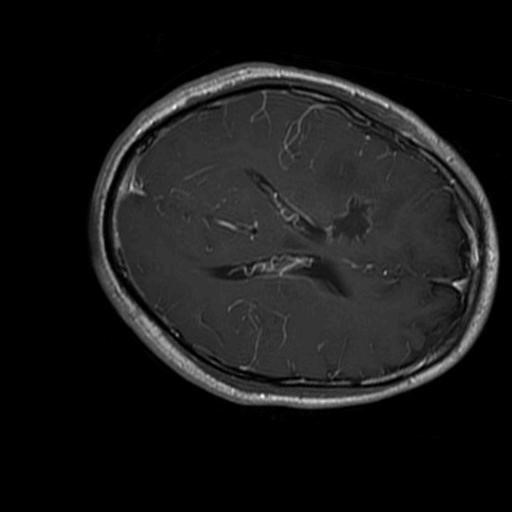
Label: brain_glioma